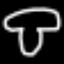
Label: mushroom